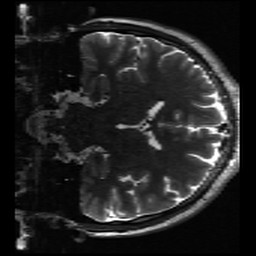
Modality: inplaneT2
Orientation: coronal